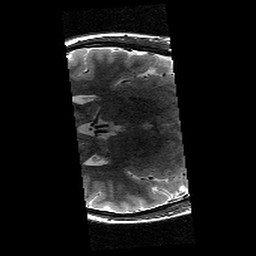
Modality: T2w
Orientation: axial
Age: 12
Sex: female
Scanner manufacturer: siemens
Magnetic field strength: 3 T
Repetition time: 9.23 s
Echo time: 0.067 s